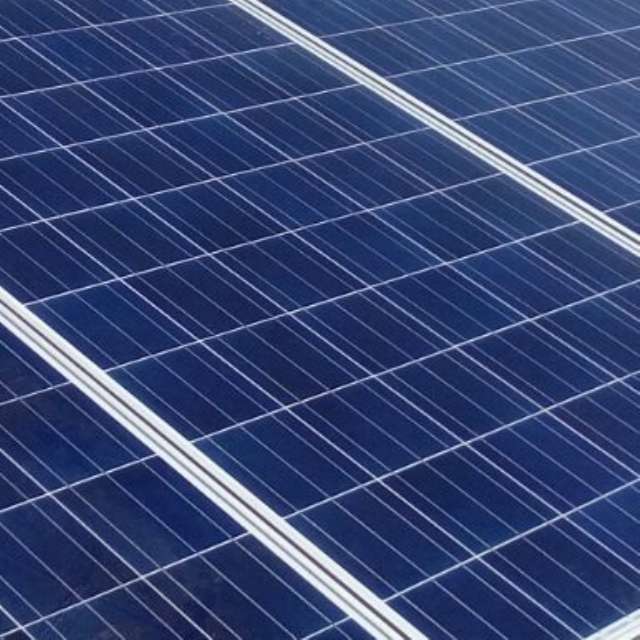
Label: Clean